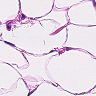
Metastatic tissue present: no